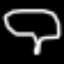
Label: mushroom